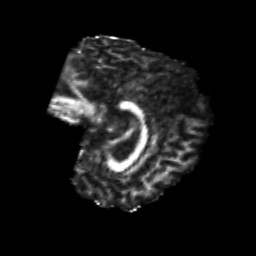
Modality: FA
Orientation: sagittal
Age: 21
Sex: male
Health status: healthy
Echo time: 0.074 s